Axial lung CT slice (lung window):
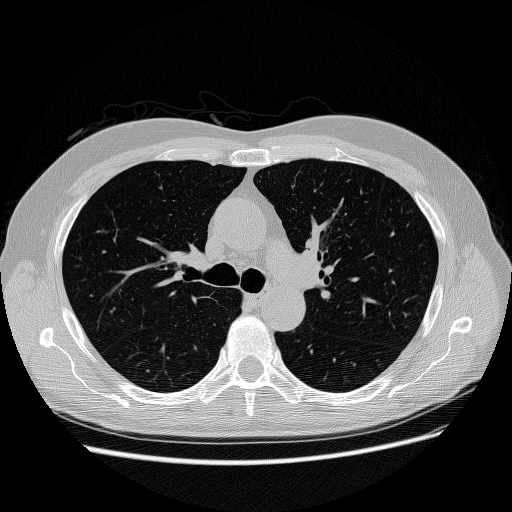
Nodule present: no